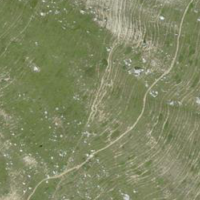
EUNIS habitat code: 26
Species observed at this site:
Arnica montana